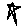
Label: star